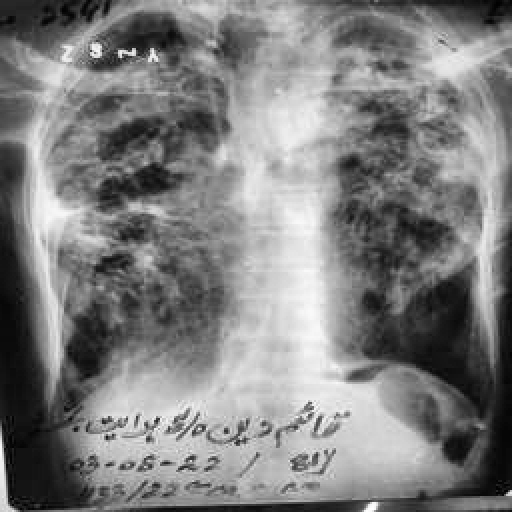
Finding: TUBERCULOSIS